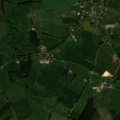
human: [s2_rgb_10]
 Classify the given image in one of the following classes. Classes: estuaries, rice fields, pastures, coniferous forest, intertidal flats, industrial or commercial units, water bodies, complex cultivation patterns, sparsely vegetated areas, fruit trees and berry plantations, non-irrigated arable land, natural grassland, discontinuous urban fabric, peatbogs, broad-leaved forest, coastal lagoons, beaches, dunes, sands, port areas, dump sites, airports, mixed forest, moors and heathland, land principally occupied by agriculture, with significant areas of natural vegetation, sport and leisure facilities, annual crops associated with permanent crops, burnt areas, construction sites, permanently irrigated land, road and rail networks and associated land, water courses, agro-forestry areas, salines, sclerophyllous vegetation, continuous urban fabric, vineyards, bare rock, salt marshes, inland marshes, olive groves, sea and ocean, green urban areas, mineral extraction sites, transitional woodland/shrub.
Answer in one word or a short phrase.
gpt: discontinuous urban fabric, pastures, land principally occupied by agriculture, with significant areas of natural vegetation